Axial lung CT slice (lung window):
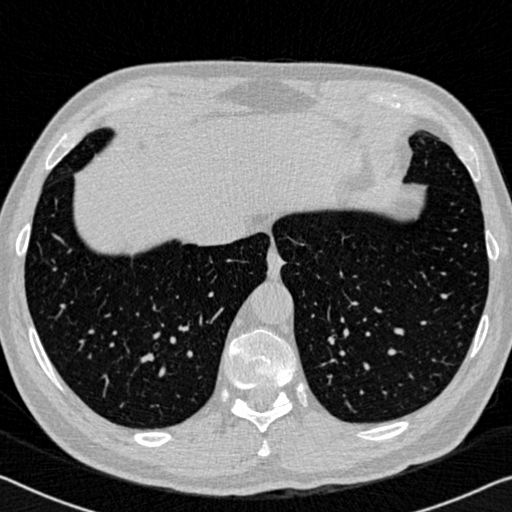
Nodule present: no